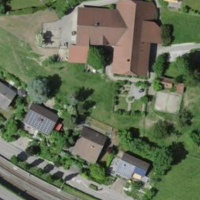
EUNIS habitat code: 55
Species observed at this site:
Primula veris